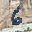
Label: 6